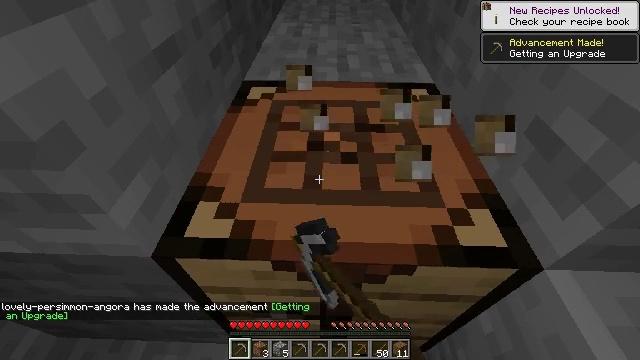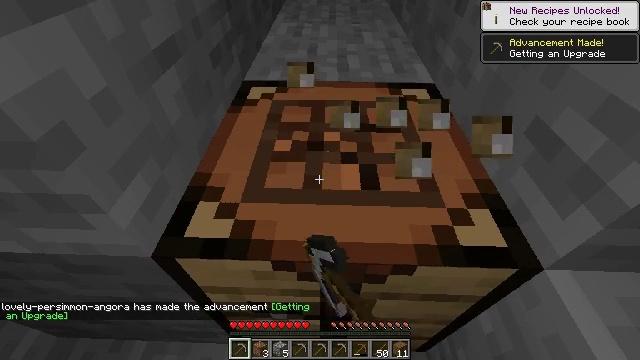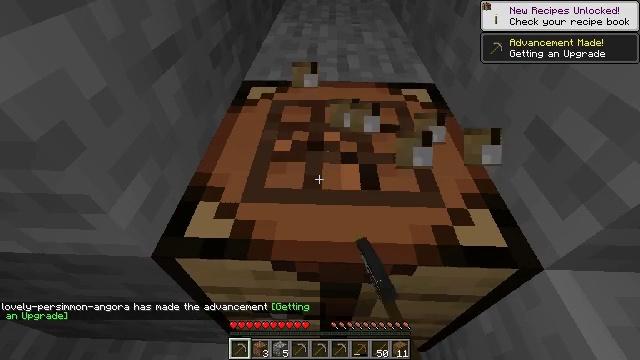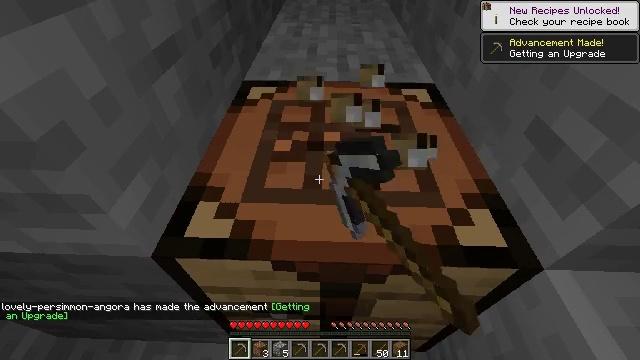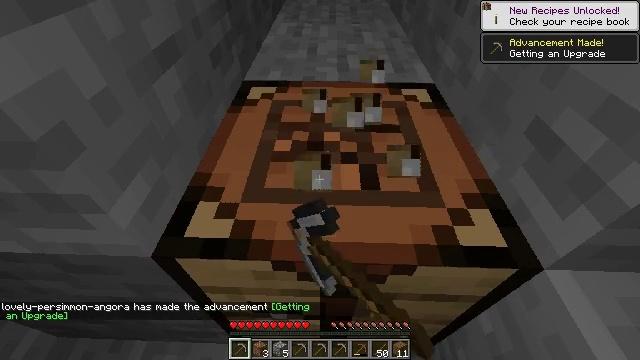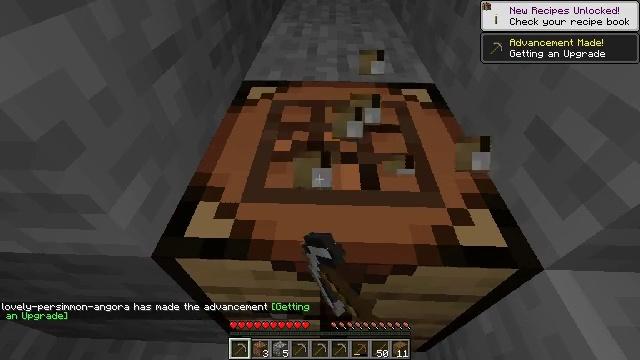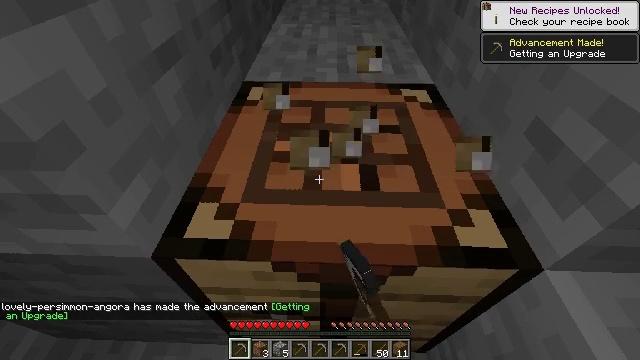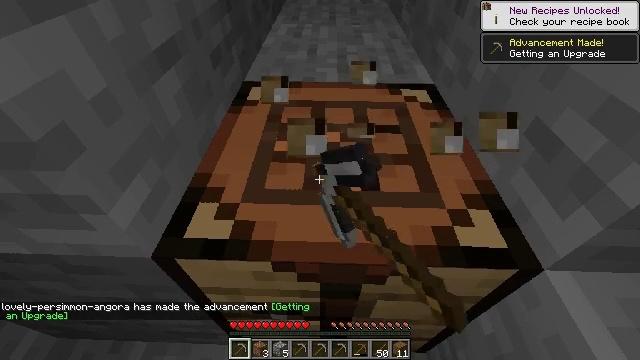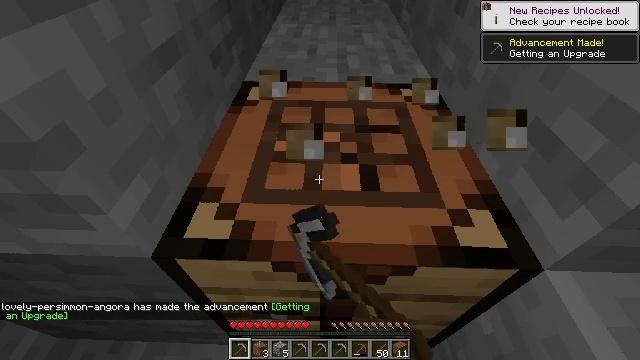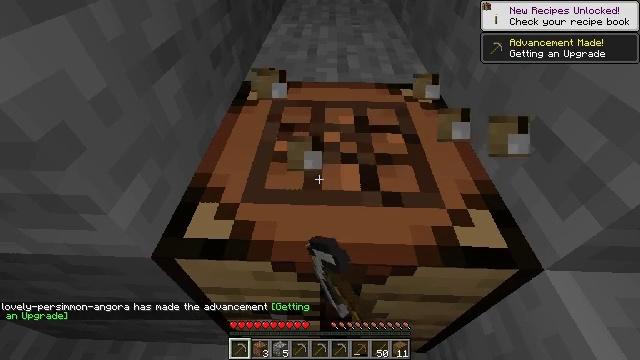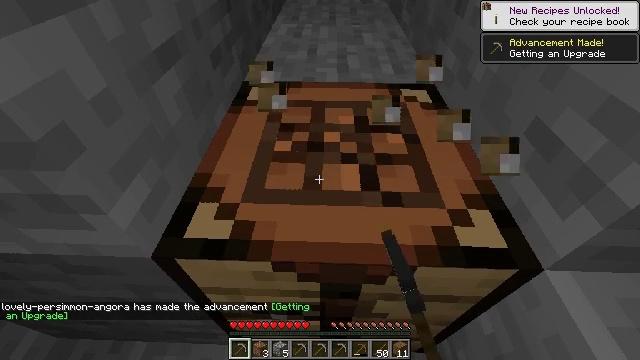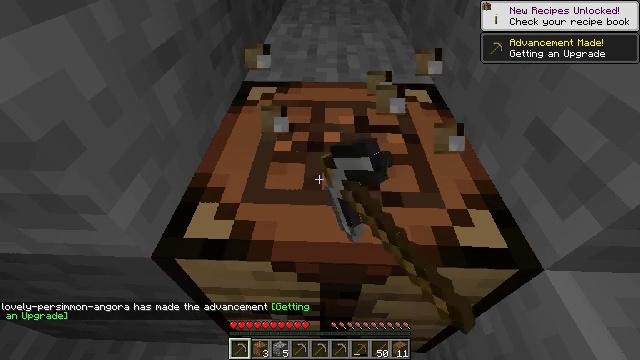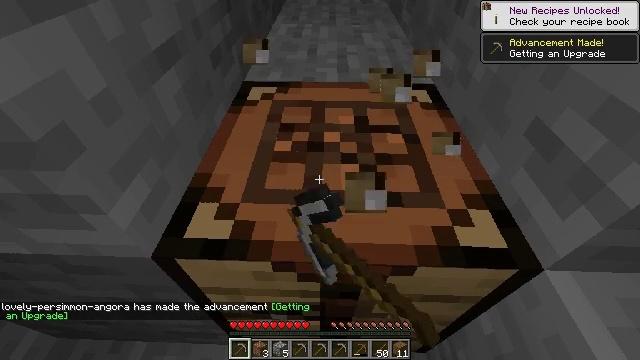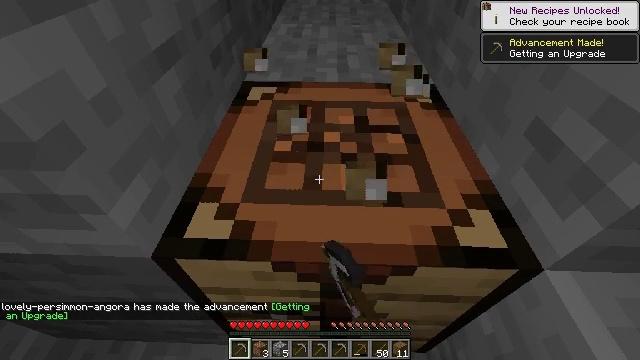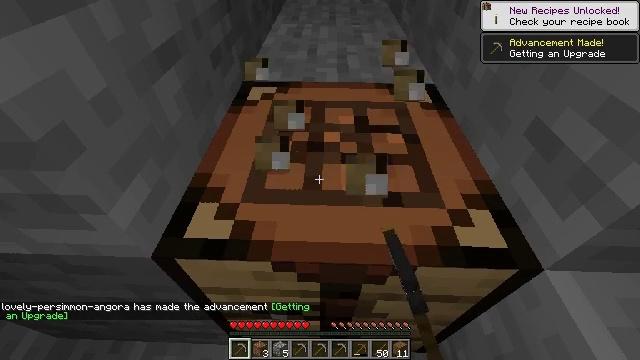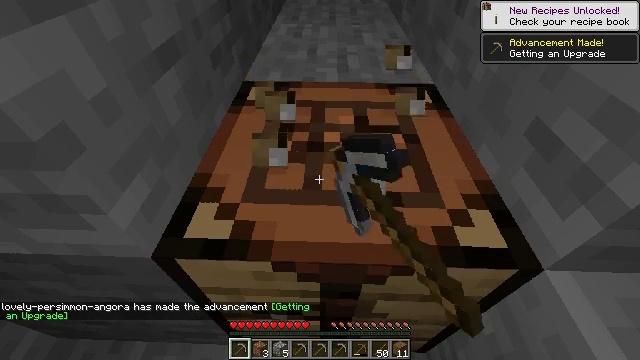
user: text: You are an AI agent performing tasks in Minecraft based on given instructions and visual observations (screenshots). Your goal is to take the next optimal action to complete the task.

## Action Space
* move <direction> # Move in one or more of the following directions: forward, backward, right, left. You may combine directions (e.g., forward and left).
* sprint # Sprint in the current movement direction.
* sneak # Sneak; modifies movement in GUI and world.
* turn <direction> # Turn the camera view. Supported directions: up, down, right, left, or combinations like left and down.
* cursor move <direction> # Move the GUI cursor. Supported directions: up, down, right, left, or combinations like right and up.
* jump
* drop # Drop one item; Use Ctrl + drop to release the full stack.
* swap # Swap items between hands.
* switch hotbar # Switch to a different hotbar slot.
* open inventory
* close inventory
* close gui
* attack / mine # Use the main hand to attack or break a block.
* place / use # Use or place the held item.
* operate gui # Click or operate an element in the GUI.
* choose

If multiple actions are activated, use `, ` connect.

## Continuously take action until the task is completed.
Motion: motion action
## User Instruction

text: Recycle the crafting table.
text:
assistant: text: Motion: attack / mine
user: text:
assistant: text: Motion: attack / mine
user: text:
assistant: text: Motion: attack / mine
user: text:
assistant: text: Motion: attack / mine
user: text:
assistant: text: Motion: attack / mine
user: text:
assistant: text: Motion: attack / mine
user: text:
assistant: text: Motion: attack / mine
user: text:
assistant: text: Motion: attack / mine
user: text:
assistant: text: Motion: attack / mine
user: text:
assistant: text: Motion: attack / mine
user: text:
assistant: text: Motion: attack / mine
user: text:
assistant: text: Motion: attack / mine
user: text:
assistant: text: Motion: attack / mine
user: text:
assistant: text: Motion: attack / mine
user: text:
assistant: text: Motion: attack / mine
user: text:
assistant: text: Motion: attack / mine
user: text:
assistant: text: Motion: attack / mine
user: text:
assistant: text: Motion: attack / mine
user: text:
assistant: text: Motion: attack / mine
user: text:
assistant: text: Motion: attack / mine
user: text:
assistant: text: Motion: attack / mine
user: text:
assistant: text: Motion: attack / mine
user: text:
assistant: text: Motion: attack / mine
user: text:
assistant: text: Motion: attack / mine
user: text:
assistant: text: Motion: attack / mine
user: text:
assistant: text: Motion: attack / mine
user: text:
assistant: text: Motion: attack / mine
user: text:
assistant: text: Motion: attack / mine
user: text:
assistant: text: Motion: attack / mine
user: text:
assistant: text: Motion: attack / mine